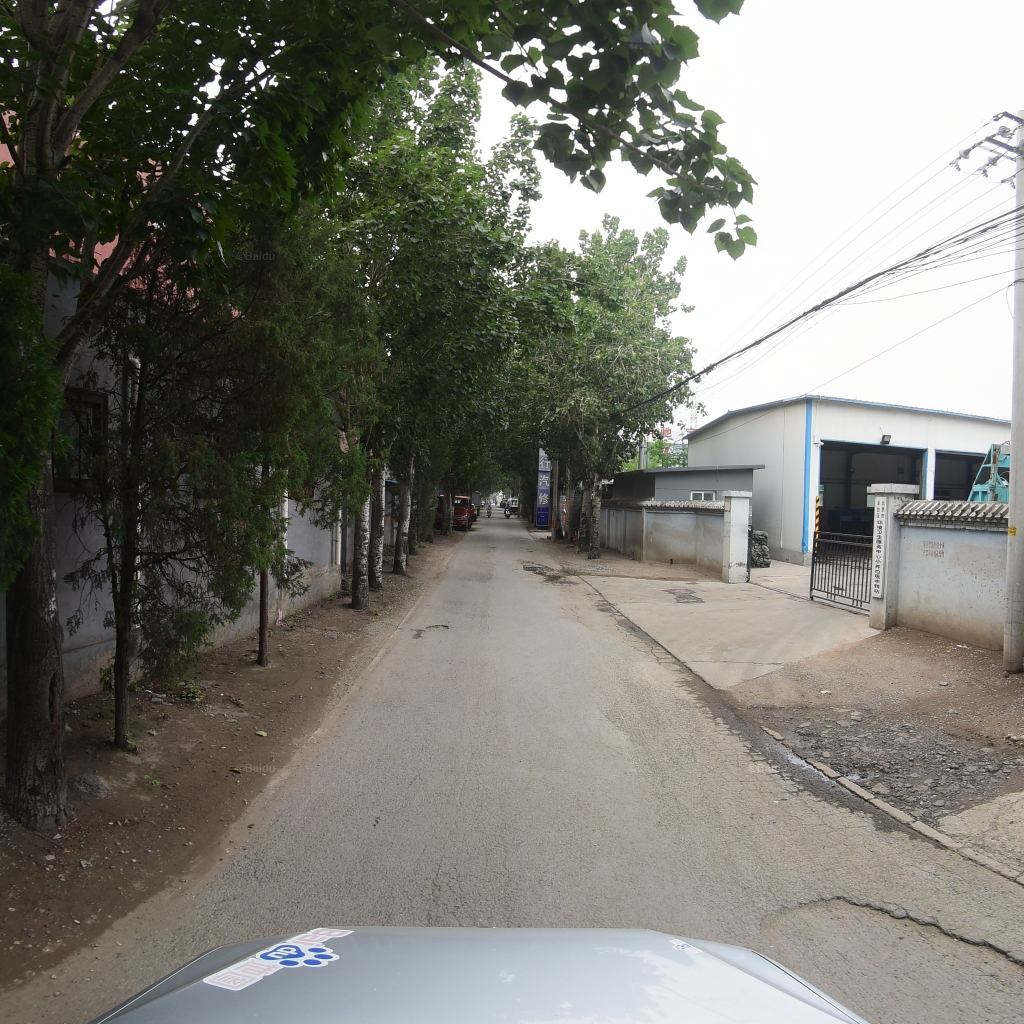
Region: Fengtai
Road damage annotations: alligator crack, pothole, pothole, alligator crack